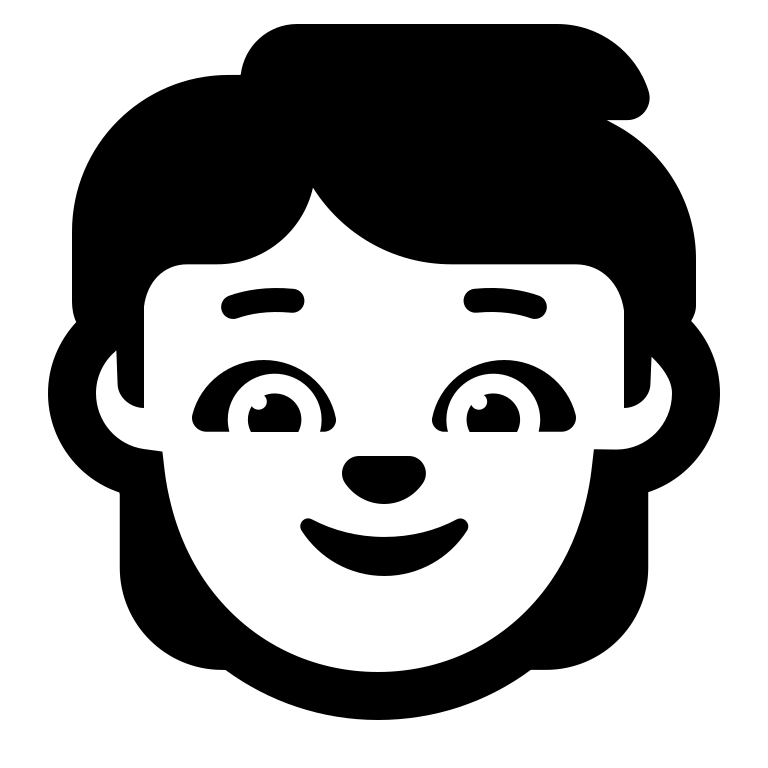
child high contrast default